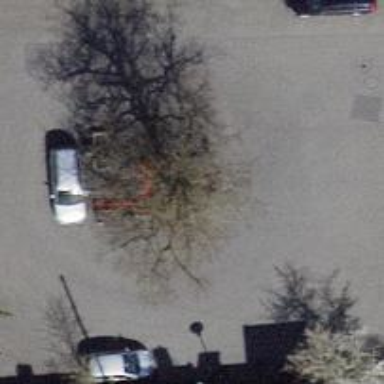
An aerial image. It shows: Red bench.